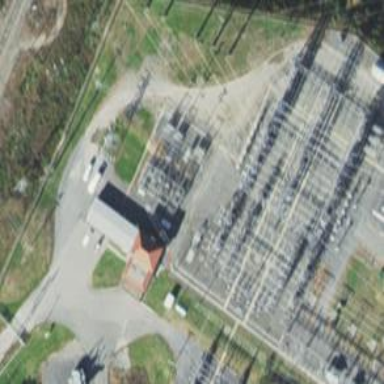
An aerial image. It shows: Switch used for power control.